Question: i have a problem with data transfert in boost::asio.
with the following code :
Server.cpp
'''
void Server::accept(void)
{
Network::ptr connection = Network::create(this->my_acceptor.get_io_service());
this->my_acceptor.async_accept(connection->getSocket(), bind(&Server::endCmd, this, connection, placeholders::error));
}
void Server::endCmd(Network::ptr connection, const boost::system::error_code& error)
{
if (!error)
{
connection->Swrite("BIENVENUE");
this->accept();
}
}
'''
Network.cpp
'''
void Network::Sread(void)
{
async_read(this->socket, buffer(this->rbuffer), bind(&Network::endRead, shared_from_this(), placeholders::error));
}
void Network::endRead(const error_code& error)
{
if (!error)
{
this->rcv_msg = this->rbuffer.c_array();
std::cout << this->rcv_msg << std::endl;
this->Sread();
}
}
void Network::Swrite(std::string msg)
{
this->msg = msg;
async_write(this->socket, buffer(this->msg, (int)this->msg.size()), bind(&Network::endWrite, shared_from_this(), placeholders::error));
}
void Network::endWrite(const error_code &error)
{
if (!error)
{
this->Sread();
}
}
tcp::socket& Network::getSocket(void)
{
return (this->socket);
}
Network::ptr Network::create(io_service &ios)
{
return (ptr(new Network(ios)));
}
'''
When i send a string like "Hello world" to the server with telnet, he write the following content :
Who can tell me why the server is writting many unknow characters ?
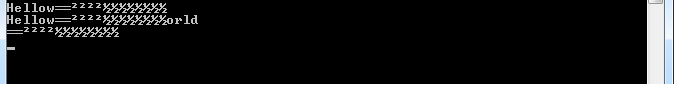
Answer: It looks like the 'rbuffer.c_array()' isn't a null terminated string but just a array of characters. Printing a character array to 'cout' assumes that the array is null terminated, which in this case causes the memory after the end of the array being included in the output.
You should create a 'std::string' from the data before trying to print it:
'''
std::string received(rbuffer.c_array(), rbuffer.size());
std::cout << received;
'''
(Assuming 'rbuffer' has a 'size()' method or something equivalent)